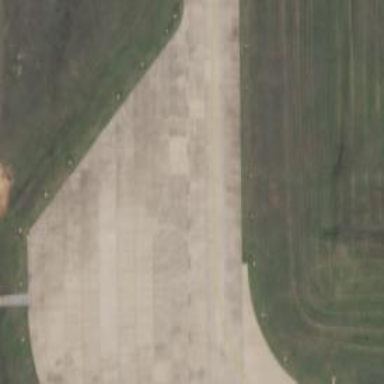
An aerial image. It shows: Concrete apron at the airport.